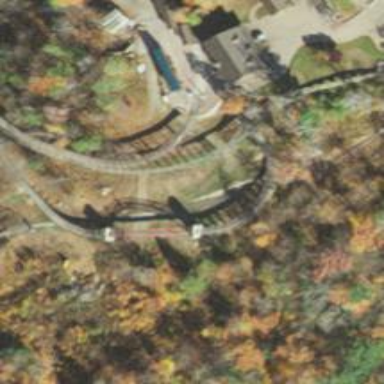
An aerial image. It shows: Miniature railway bridge.